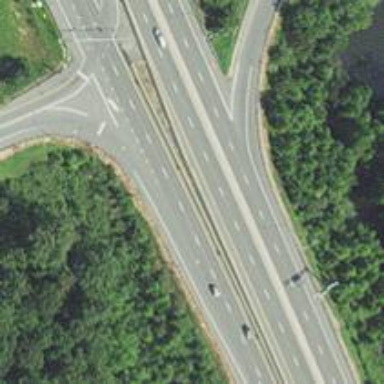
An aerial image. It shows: Trunk highway with expressway features.